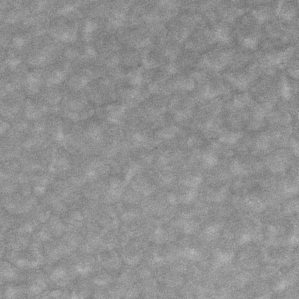
Label: frost